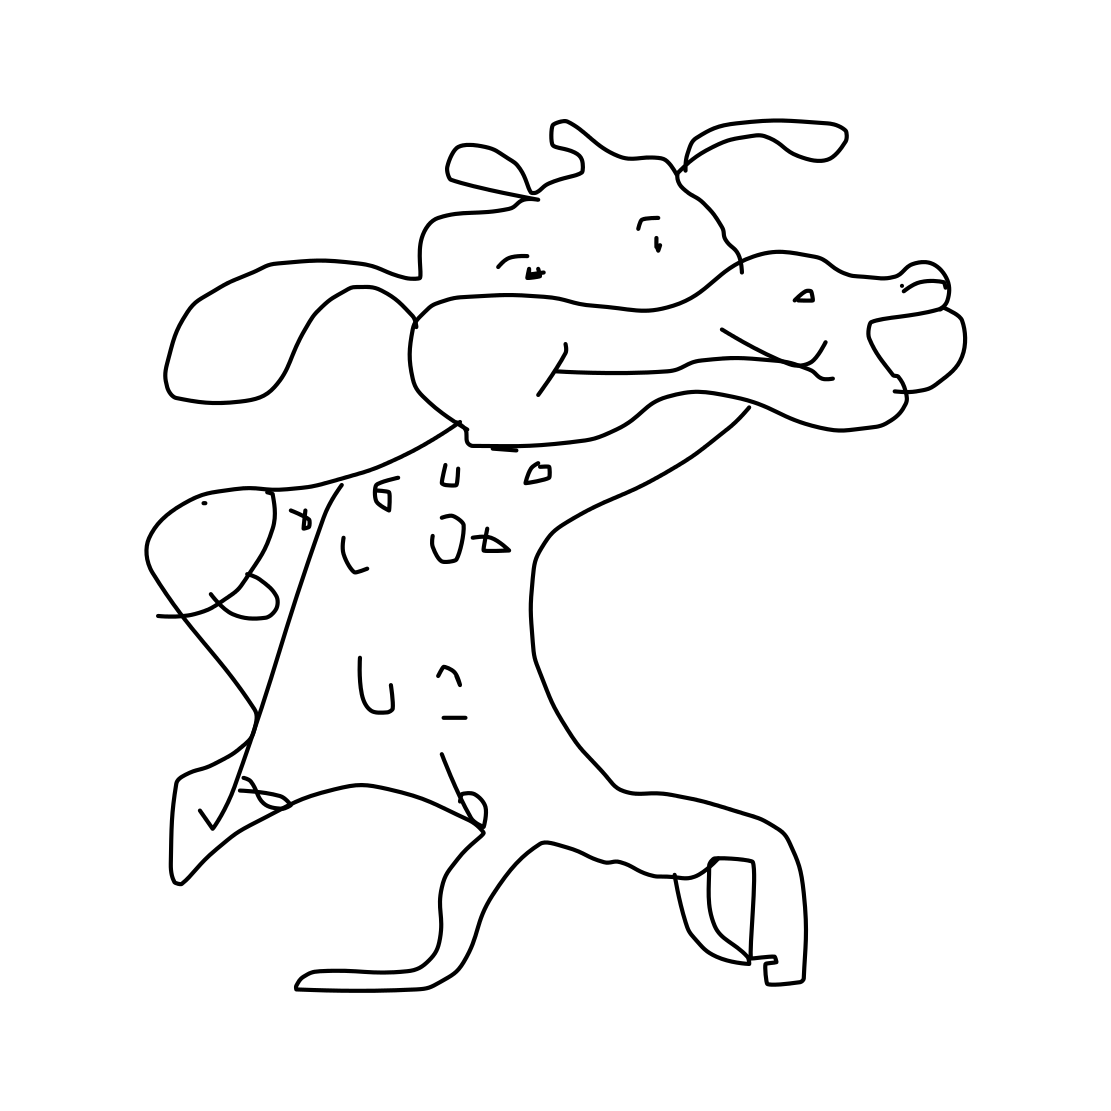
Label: giraffe